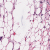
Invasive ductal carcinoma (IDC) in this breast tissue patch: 1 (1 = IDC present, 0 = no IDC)